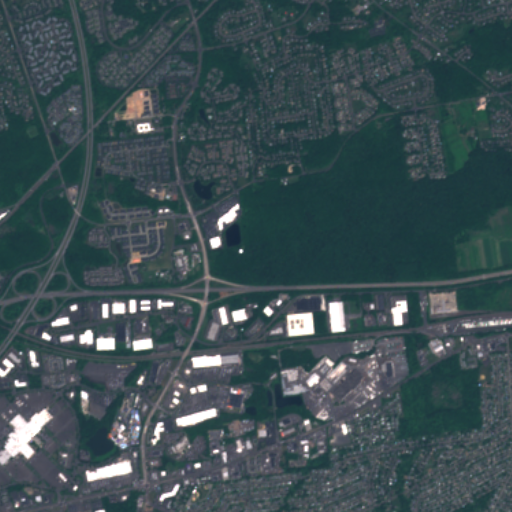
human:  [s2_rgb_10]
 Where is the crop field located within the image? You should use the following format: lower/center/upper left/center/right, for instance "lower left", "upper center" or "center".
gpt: The crop field is located in the upper left of the image.
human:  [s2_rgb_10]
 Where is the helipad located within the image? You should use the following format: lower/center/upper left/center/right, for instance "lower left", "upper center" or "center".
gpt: The helipad is located in the lower center of the image.
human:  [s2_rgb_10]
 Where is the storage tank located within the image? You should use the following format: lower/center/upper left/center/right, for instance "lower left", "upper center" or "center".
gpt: The storage tank is located in the lower right of the image.
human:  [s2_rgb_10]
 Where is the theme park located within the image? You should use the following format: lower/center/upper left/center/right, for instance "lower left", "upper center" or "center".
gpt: The theme park is located in the lower left of the image.
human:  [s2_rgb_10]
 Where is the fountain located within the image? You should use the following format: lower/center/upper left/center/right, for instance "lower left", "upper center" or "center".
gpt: The fountain is located in the center of the image.
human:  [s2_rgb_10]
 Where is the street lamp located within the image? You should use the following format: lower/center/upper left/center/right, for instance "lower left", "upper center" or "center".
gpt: The street lamp is located in the lower left of the image.
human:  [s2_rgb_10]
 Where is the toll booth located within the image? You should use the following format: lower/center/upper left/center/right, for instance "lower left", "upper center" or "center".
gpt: The toll booth is located in the lower left of the image.
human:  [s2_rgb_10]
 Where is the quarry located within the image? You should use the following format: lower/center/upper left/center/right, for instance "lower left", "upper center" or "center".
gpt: There is no quarry in the image.